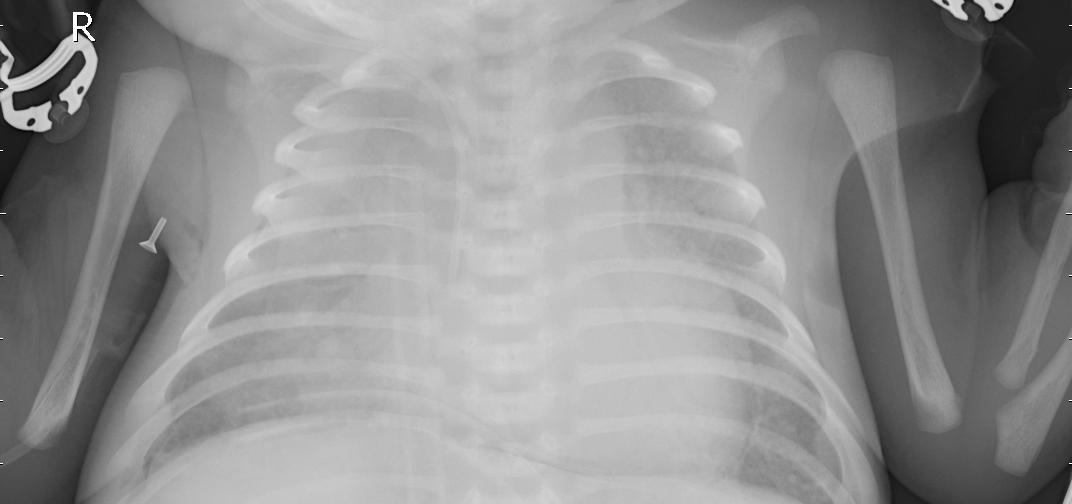
Diagnosis: PNEUMONIA